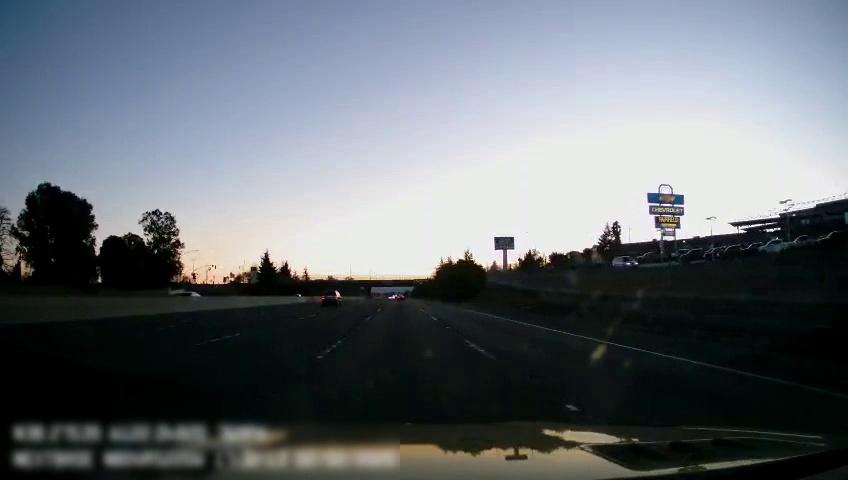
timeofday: Day
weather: Sunny
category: Drivable Space
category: Drivable Space
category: Vehicles | SUV
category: Vehicles | Car
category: Vehicles | SUV
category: Lanes | Current Lane
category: Lanes | Alternate Lane
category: Lanes | Alternate Lane
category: Lanes | Current Lane
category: Lanes | Alternate Lane